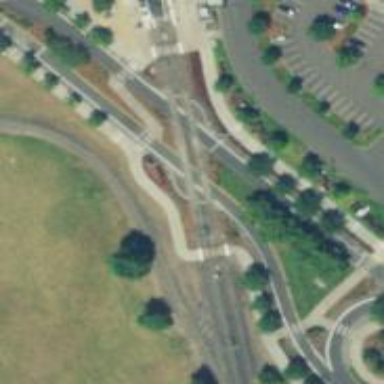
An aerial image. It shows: Crossing for the railway.